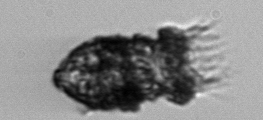
Label: Tintinnopsis